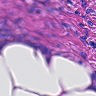
Metastatic tissue present: yes